【题型】解答题　【知识点】立体几何　【难度】easy
如图，某公司制造一种海上用的“浮球”，它是由两个半球和一个圆柱筒组成。其中圆柱的高为 4 米，球的半径 \(r\) 为 1 米。}

(1) 这种“浮球”的体积是多少立方米（精确到 \(1\,\text{m}^3\)）？

(2) 假设该“浮球”的建造费用仅与其表面积有关。已知圆柱形部分每平方米建造费用为 20 元，半球形部分每平方米建造费用为 30 元。求该浮球的建造费用（精确到 1 元）。
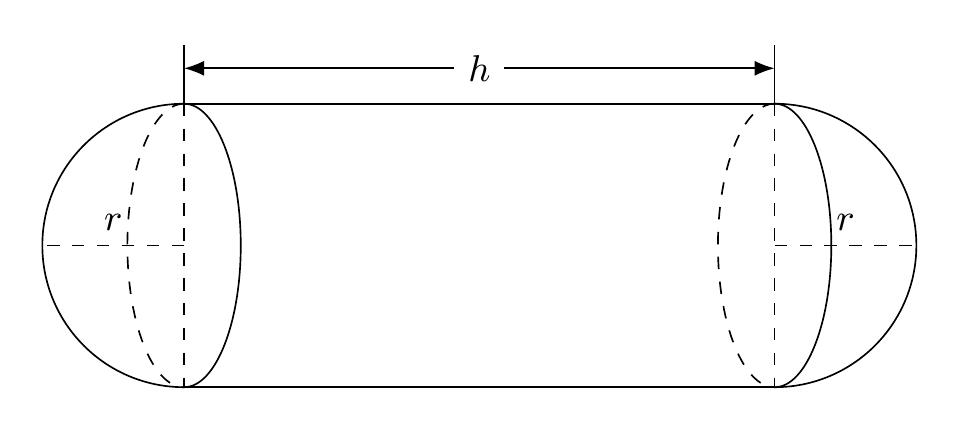
【解答】
\vspace{1em}
\textbf{【答案】} (1) \(17\,\text{m}^3\) \quad\quad (2) \(880\) 元

\vspace{1em}
\textbf{【知识点】} 柱体体积的有关计算、球的表面积的有关计算、圆柱表面积的有关计算、球的体积的有关计算

\vspace{1em}
\textbf{【分析】} (1) 根据圆柱、球的体积计算公式即可求出几何体体积；

(2) 根据圆柱、球的表面积计算公式即可求出整个几何体表面积，从而得到建造费用。

\vspace{1em}
\textbf{【详解】} (1) 由题意得，“浮球”可看成是由一个圆柱体和一个球体组成，

圆柱体底面半径为 \(1\)，高为 \(4\)，故体积为
\[
V_1 = \pi r^2 l = 4\pi \,\text{m}^3,
\]

球体体积
\[
V_2 = \frac{4}{3}\pi r^3 = \frac{4}{3}\pi \,\text{m}^3,
\]

所以“浮球”的体积
\[
V = V_1 + V_2 = \frac{16\pi}{3} \approx 17 \,\text{m}^3.
\]

(2) 由题意得，圆柱形部分表面积即为圆柱体的侧面积，
\[
S_1 = 2\pi r l = 8\pi,
\]
故建造费用为 \(8\pi \times 20 = 160\pi\) 元，

球形部分表面积为
\[
S_2 = 4\pi r^2 = 4\pi,
\]
故建造费用为 \(4\pi \times 30 = 120\pi\) 元，

所以整个“浮球”的建造费用为 \(160\pi + 120\pi = 280\pi \approx 880\) 元。